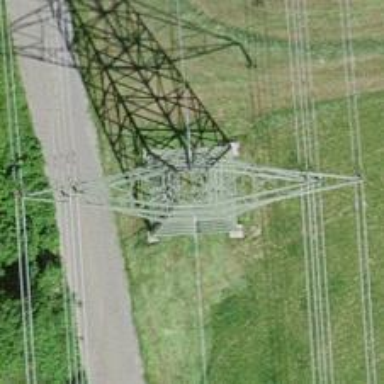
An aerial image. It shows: Towering power structure.